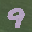
Label: 9